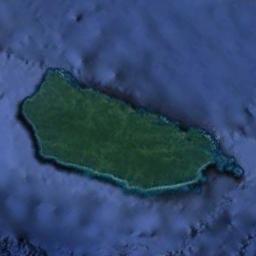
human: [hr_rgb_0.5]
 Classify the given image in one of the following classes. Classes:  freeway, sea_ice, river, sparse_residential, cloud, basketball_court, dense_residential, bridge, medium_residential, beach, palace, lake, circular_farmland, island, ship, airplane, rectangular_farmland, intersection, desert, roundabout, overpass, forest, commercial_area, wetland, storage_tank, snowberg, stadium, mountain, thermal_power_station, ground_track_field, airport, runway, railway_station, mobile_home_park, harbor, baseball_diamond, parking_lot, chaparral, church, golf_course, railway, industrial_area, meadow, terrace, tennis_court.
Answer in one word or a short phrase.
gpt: island